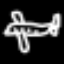
Label: airplane